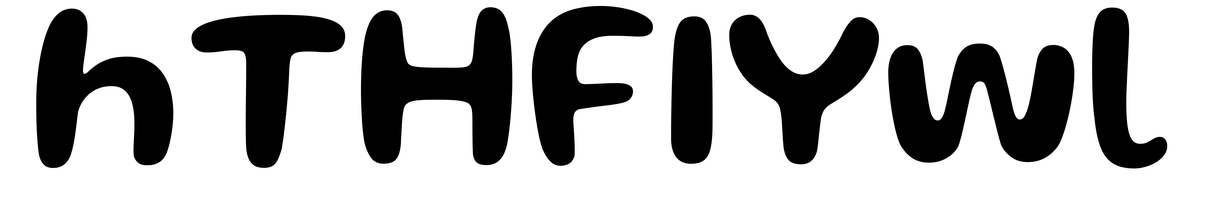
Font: Gluten_Medium